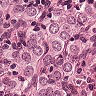
Metastatic tissue present: yes